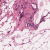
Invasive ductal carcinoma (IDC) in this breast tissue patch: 1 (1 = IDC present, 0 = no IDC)